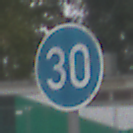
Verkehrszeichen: VorgeschriebeneMindestgeschwindigkeit
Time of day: Midday
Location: Outdoor (Suburban)
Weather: Overcast
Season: NotSpecified
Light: Natural